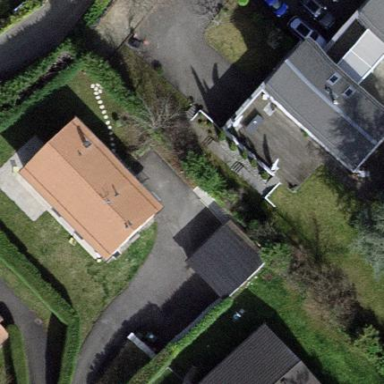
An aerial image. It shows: Garden enclosed by fence.